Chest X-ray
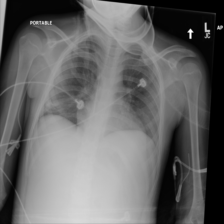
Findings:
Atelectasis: positive
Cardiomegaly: negative
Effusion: negative
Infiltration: positive
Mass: negative
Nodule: negative
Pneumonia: negative
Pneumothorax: negative
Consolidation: negative
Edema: negative
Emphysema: negative
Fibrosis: negative
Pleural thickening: negative
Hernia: negative